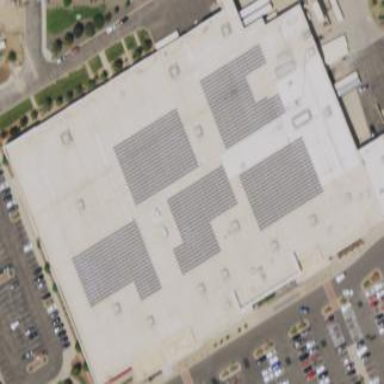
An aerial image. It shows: Flat roof retail building.